Current action and preconditions to check: path_clear

Your task: For each precondition in the list above, predict whether it will hold at this action.

Consider the current scene as observed from the mobile robot's camera, and analyze the predicted future states of all dynamic agents (e.g., people, animals, vehicles, or any moving entities) within the NEXT SECOND.

IMPORTANT: Only answer "very likely" if you are absolutely certain—based on strong, clear evidence—that a dynamic agent will violate the precondition in the predicted future state. Do NOT answer "very likely" for unlikely, ambiguous, or low-probability risks.

Ask yourself for each precondition: Is there a high probability, with clear and convincing evidence, that the predicted future states of any dynamic agent will interfere with the predicted future state of the currently executing action within the NEXT SECOND, causing that precondition to fail?

Assess the risk level based on these predictions. Use "likely" or "very likely" if motions create a clear risk of interference.

Use "neutral" or "improbable" if agents are nearby but their predicted paths are clearly diverging or non-conflicting.

Failure Risk Categories: "very improbable", "improbable", "neutral", "likely", "very likely"

Answer Format: Output ONLY the probability_of_failure value from these categories: "very improbable", "improbable", "neutral", "likely", "very likely"

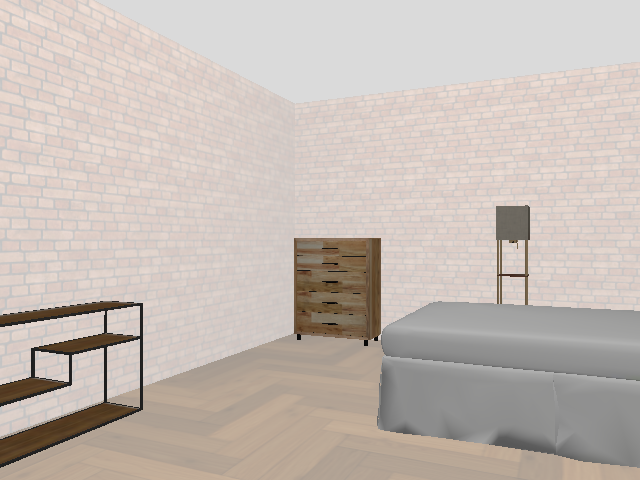

Answer: very improbable